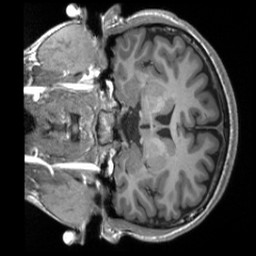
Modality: T1w
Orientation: coronal
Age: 19
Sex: male
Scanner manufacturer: siemens
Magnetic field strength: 3 T
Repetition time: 2.3 s
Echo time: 0.00232 s